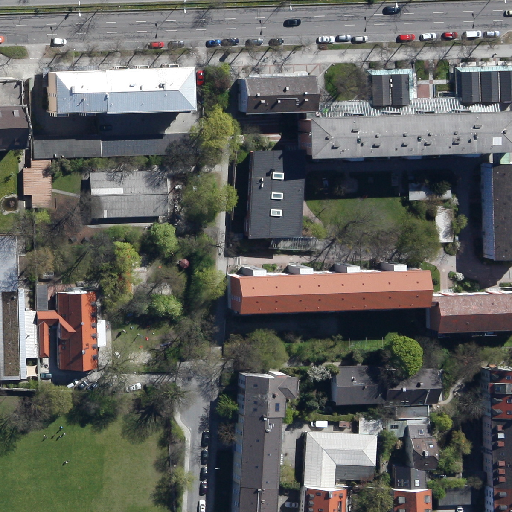
Referring expression: impervious surface